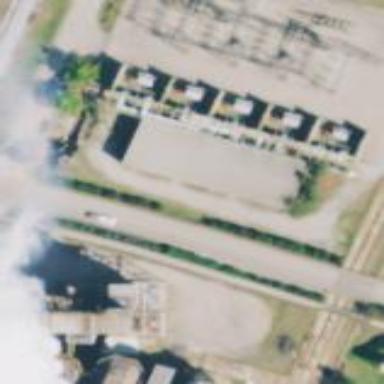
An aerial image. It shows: Power substation.